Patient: sex F, age 74
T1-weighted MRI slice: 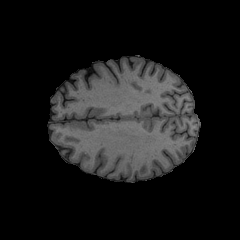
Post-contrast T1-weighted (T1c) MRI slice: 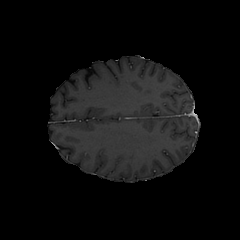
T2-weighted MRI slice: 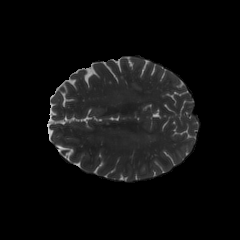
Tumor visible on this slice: no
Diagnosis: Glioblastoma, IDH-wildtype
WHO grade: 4